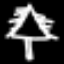
Label: palm tree